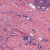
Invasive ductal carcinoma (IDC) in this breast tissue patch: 1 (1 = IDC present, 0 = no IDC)